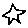
Label: star